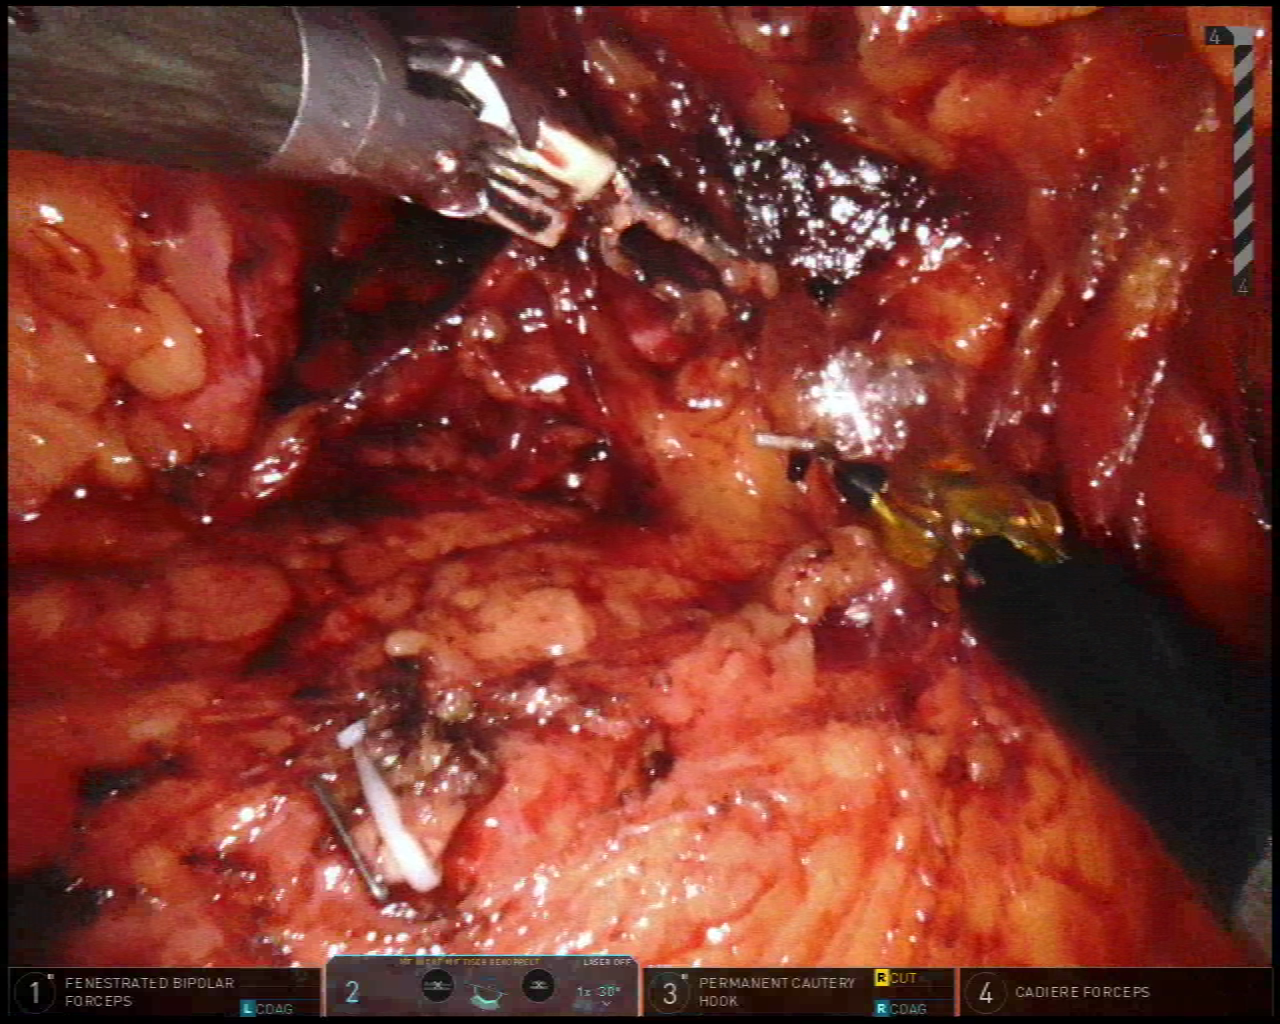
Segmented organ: ureter
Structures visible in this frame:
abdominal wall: no
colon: no
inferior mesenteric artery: no
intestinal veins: no
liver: no
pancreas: no
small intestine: no
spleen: no
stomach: no
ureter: yes
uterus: no
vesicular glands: no